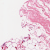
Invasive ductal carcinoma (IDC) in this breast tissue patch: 0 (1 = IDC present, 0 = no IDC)